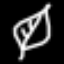
Label: leaf